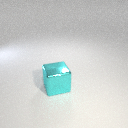
large cyan metal cube